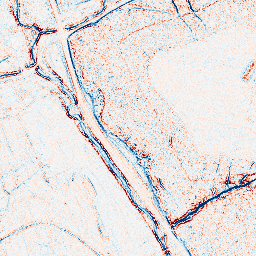
Category: edge_preserving
Decomposition family: bilateral
Decomposition parameters: d: 5
sigma_color: 50
sigma_space: 150
Upsampling method: bicubic
Upsampling parameters: scale: 8
Upsampling scale: 8